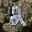
Label: 2